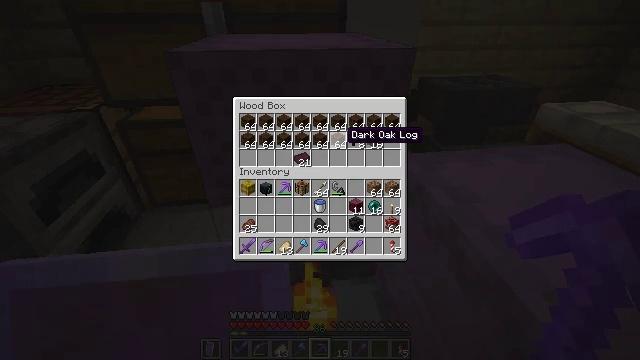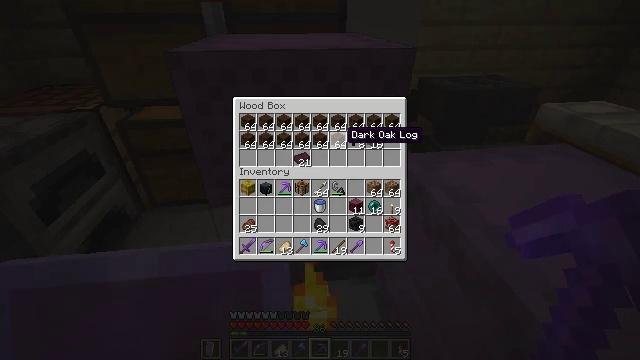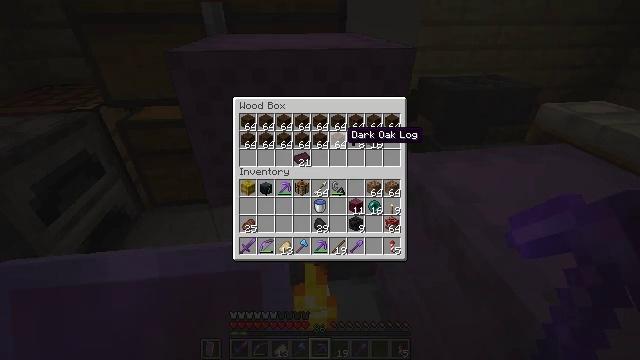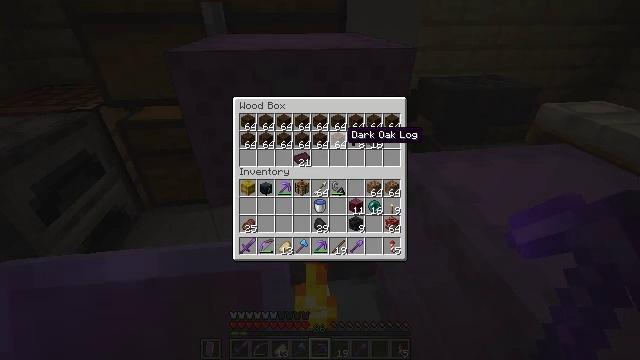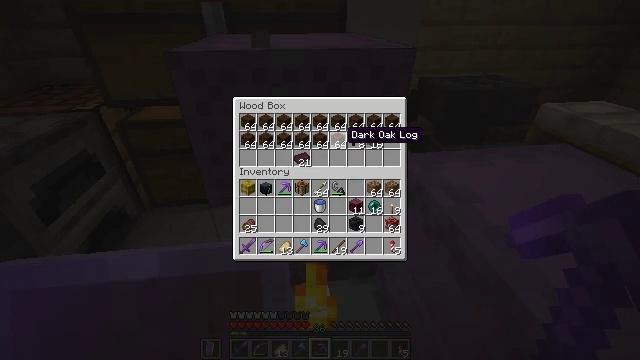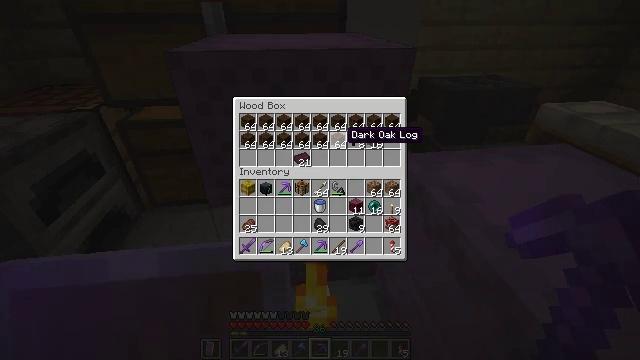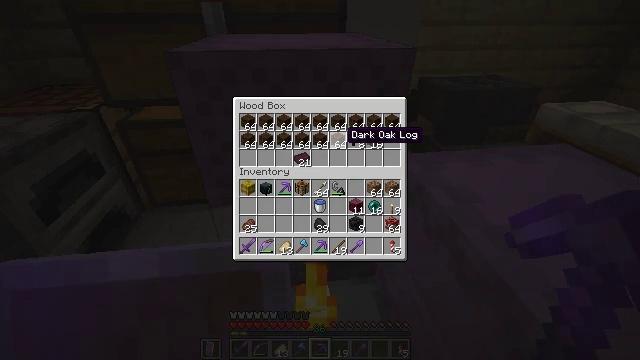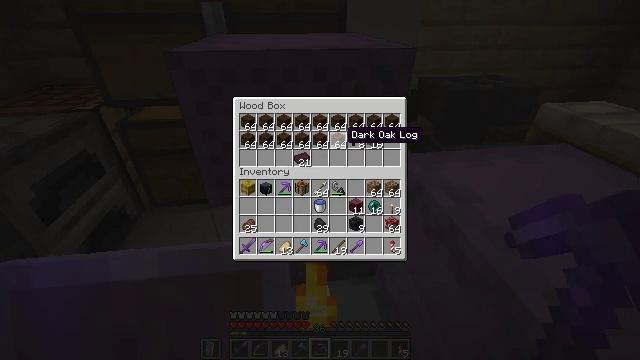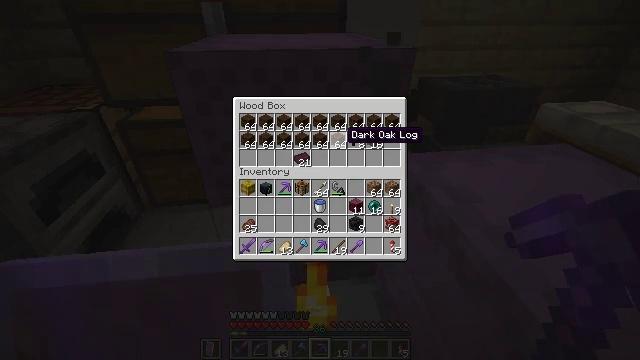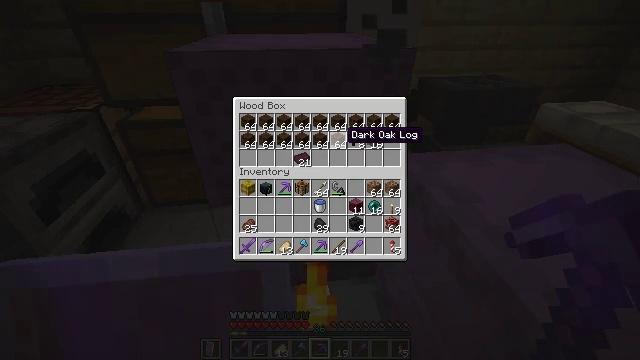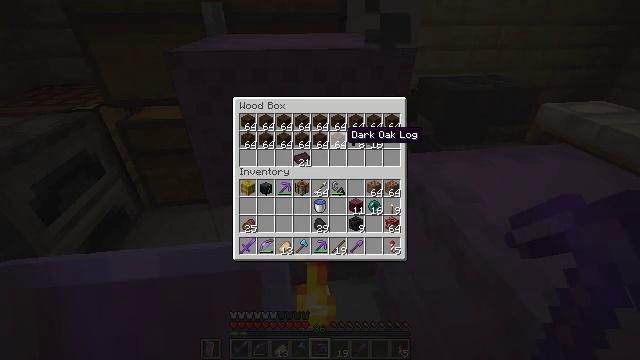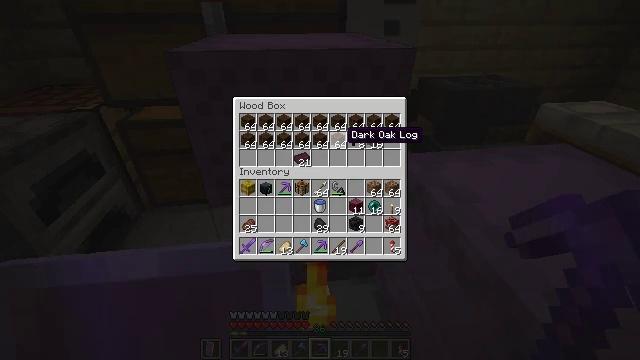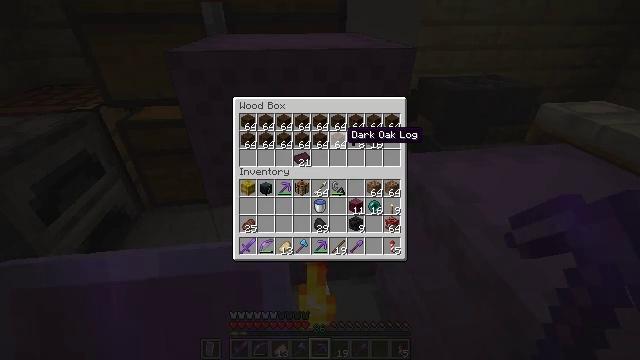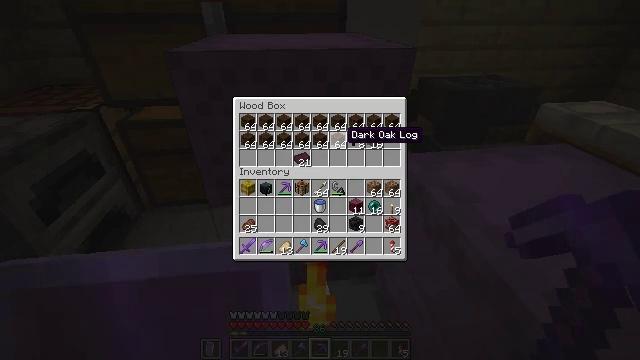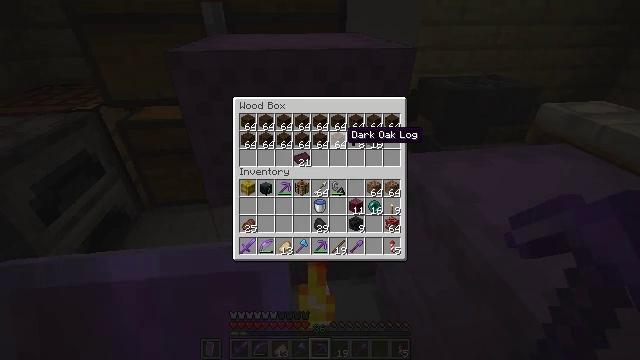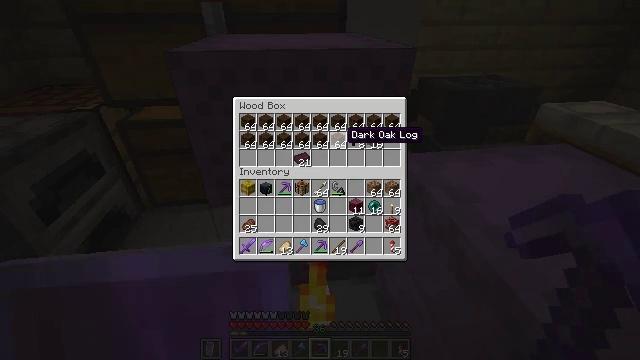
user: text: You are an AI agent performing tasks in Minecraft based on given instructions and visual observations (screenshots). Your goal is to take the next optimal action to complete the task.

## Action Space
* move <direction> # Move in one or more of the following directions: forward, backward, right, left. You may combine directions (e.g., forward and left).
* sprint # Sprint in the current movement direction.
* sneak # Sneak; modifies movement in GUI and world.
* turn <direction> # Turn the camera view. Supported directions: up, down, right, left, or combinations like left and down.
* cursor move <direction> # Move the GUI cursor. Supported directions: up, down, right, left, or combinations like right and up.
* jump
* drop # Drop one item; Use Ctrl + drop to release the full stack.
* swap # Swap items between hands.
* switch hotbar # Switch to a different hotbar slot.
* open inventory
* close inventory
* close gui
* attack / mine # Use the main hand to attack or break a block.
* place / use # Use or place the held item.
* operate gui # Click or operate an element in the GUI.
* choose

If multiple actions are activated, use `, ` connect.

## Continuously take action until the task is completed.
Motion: motion action
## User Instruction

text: Open inventory to craft crimson planks with crimson stems.
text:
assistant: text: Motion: no_op
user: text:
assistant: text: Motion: no_op
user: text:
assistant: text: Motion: no_op
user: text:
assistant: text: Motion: no_op
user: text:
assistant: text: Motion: no_op
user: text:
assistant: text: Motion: no_op
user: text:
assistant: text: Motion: no_op
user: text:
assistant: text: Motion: no_op
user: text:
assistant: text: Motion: no_op
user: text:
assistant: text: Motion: no_op
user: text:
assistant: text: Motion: no_op
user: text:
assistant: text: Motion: no_op
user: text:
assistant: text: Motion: no_op
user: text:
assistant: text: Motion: no_op
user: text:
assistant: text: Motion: no_op
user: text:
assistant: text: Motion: no_op
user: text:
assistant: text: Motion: no_op
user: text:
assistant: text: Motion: no_op
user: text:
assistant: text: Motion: no_op
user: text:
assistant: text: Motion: no_op
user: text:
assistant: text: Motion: no_op
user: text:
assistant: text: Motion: no_op
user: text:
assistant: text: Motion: no_op
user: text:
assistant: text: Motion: no_op
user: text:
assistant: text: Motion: turn right and up
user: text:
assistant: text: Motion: turn right
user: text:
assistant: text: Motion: turn right and down
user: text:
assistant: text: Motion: turn right
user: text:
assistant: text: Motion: no_op
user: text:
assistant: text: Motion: move forward and move right